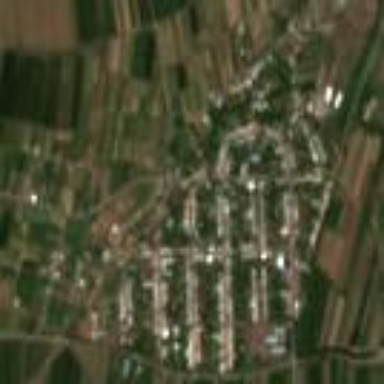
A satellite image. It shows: Residential area in village.